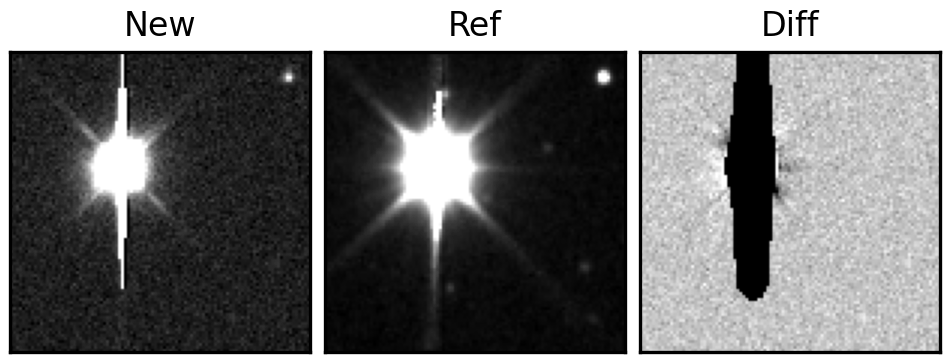
Label: bogus